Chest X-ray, AP view. Patient: 59 years old, sex M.
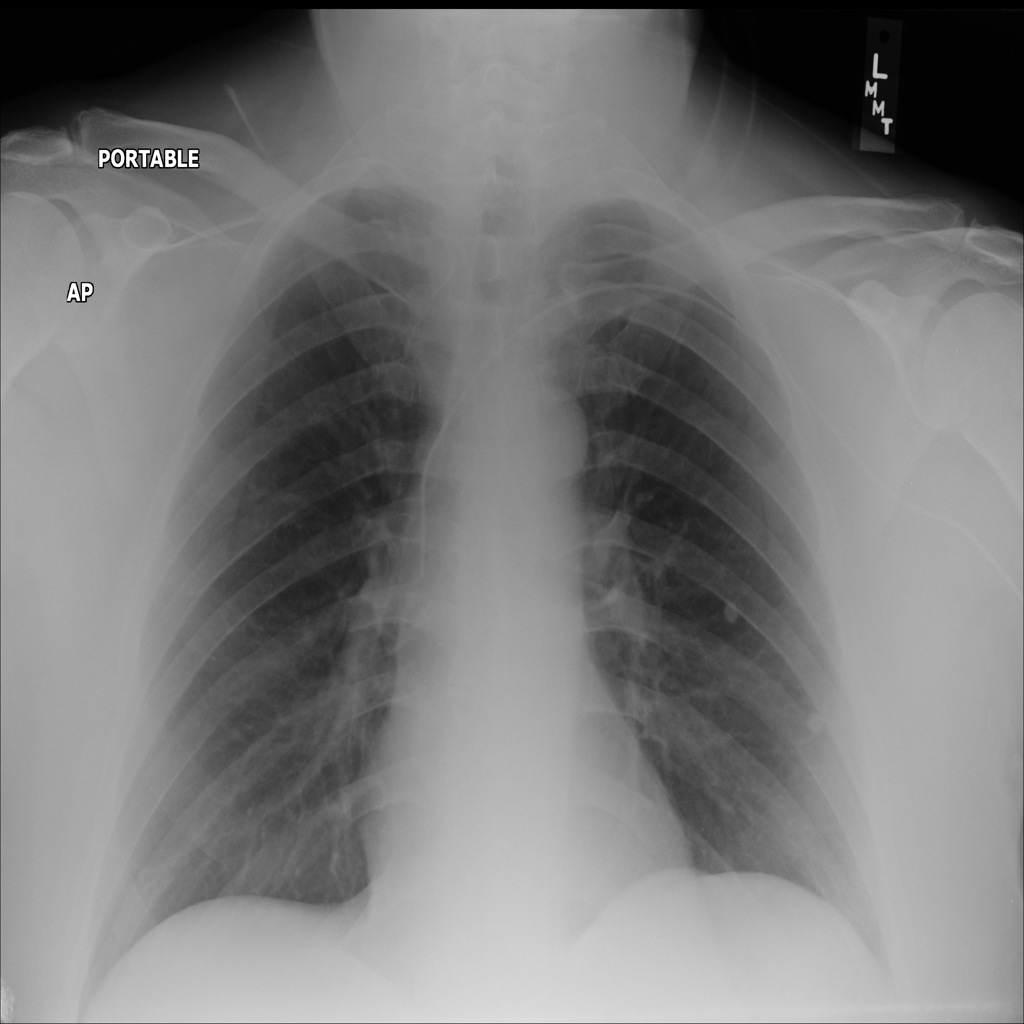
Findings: No Finding